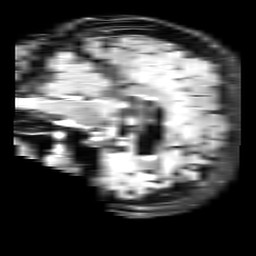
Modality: FLAIR
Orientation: sagittal
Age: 72
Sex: female
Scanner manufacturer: philips
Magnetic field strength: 3 T
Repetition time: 11 s
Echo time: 0.125 s